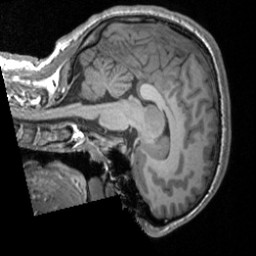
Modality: T1w
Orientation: sagittal
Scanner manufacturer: siemens
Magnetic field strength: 3 T
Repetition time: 1.9 s
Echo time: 0.00226 s